Question: I have a MySQL database that I am using as a register (ie person A was here, person B was not etc...) which is over several days.
I would like to determine how many times each person was present, so essentially count the number of times the word "Present" occurs in one row.
Any ideas?

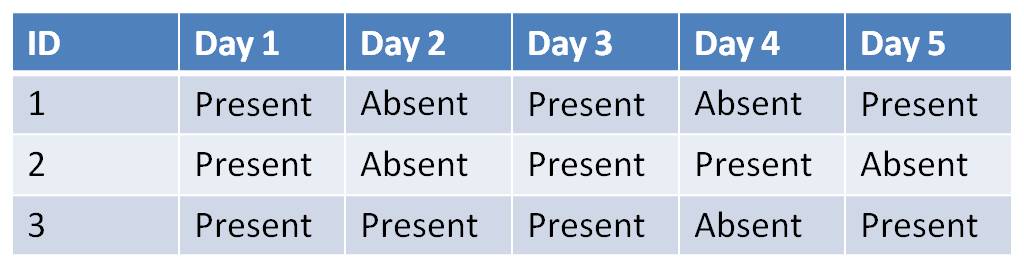
Answer: Use a normalized table design with these tables
'''
persons table
-------------
id
name
...
registration table
------------------
person_id
date
status
'''
Then you can count how many days a person was present, for instance in the current week, like this
'''
select sum(status = 'present') as present_days
from persons p
join registration r on r.person_id = p.id
where yearweek(r.date) = yearweek(curdate())
and p.name = 'tom'
'''